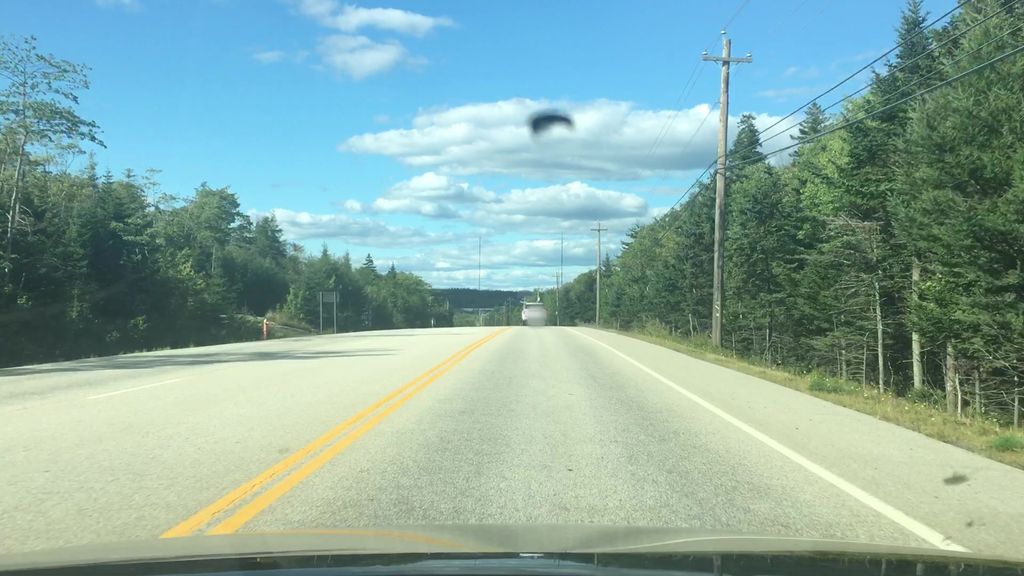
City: halifax